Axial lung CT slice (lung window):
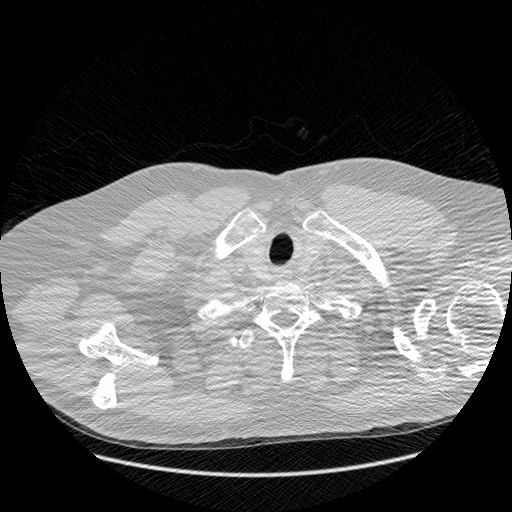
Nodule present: no